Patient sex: F
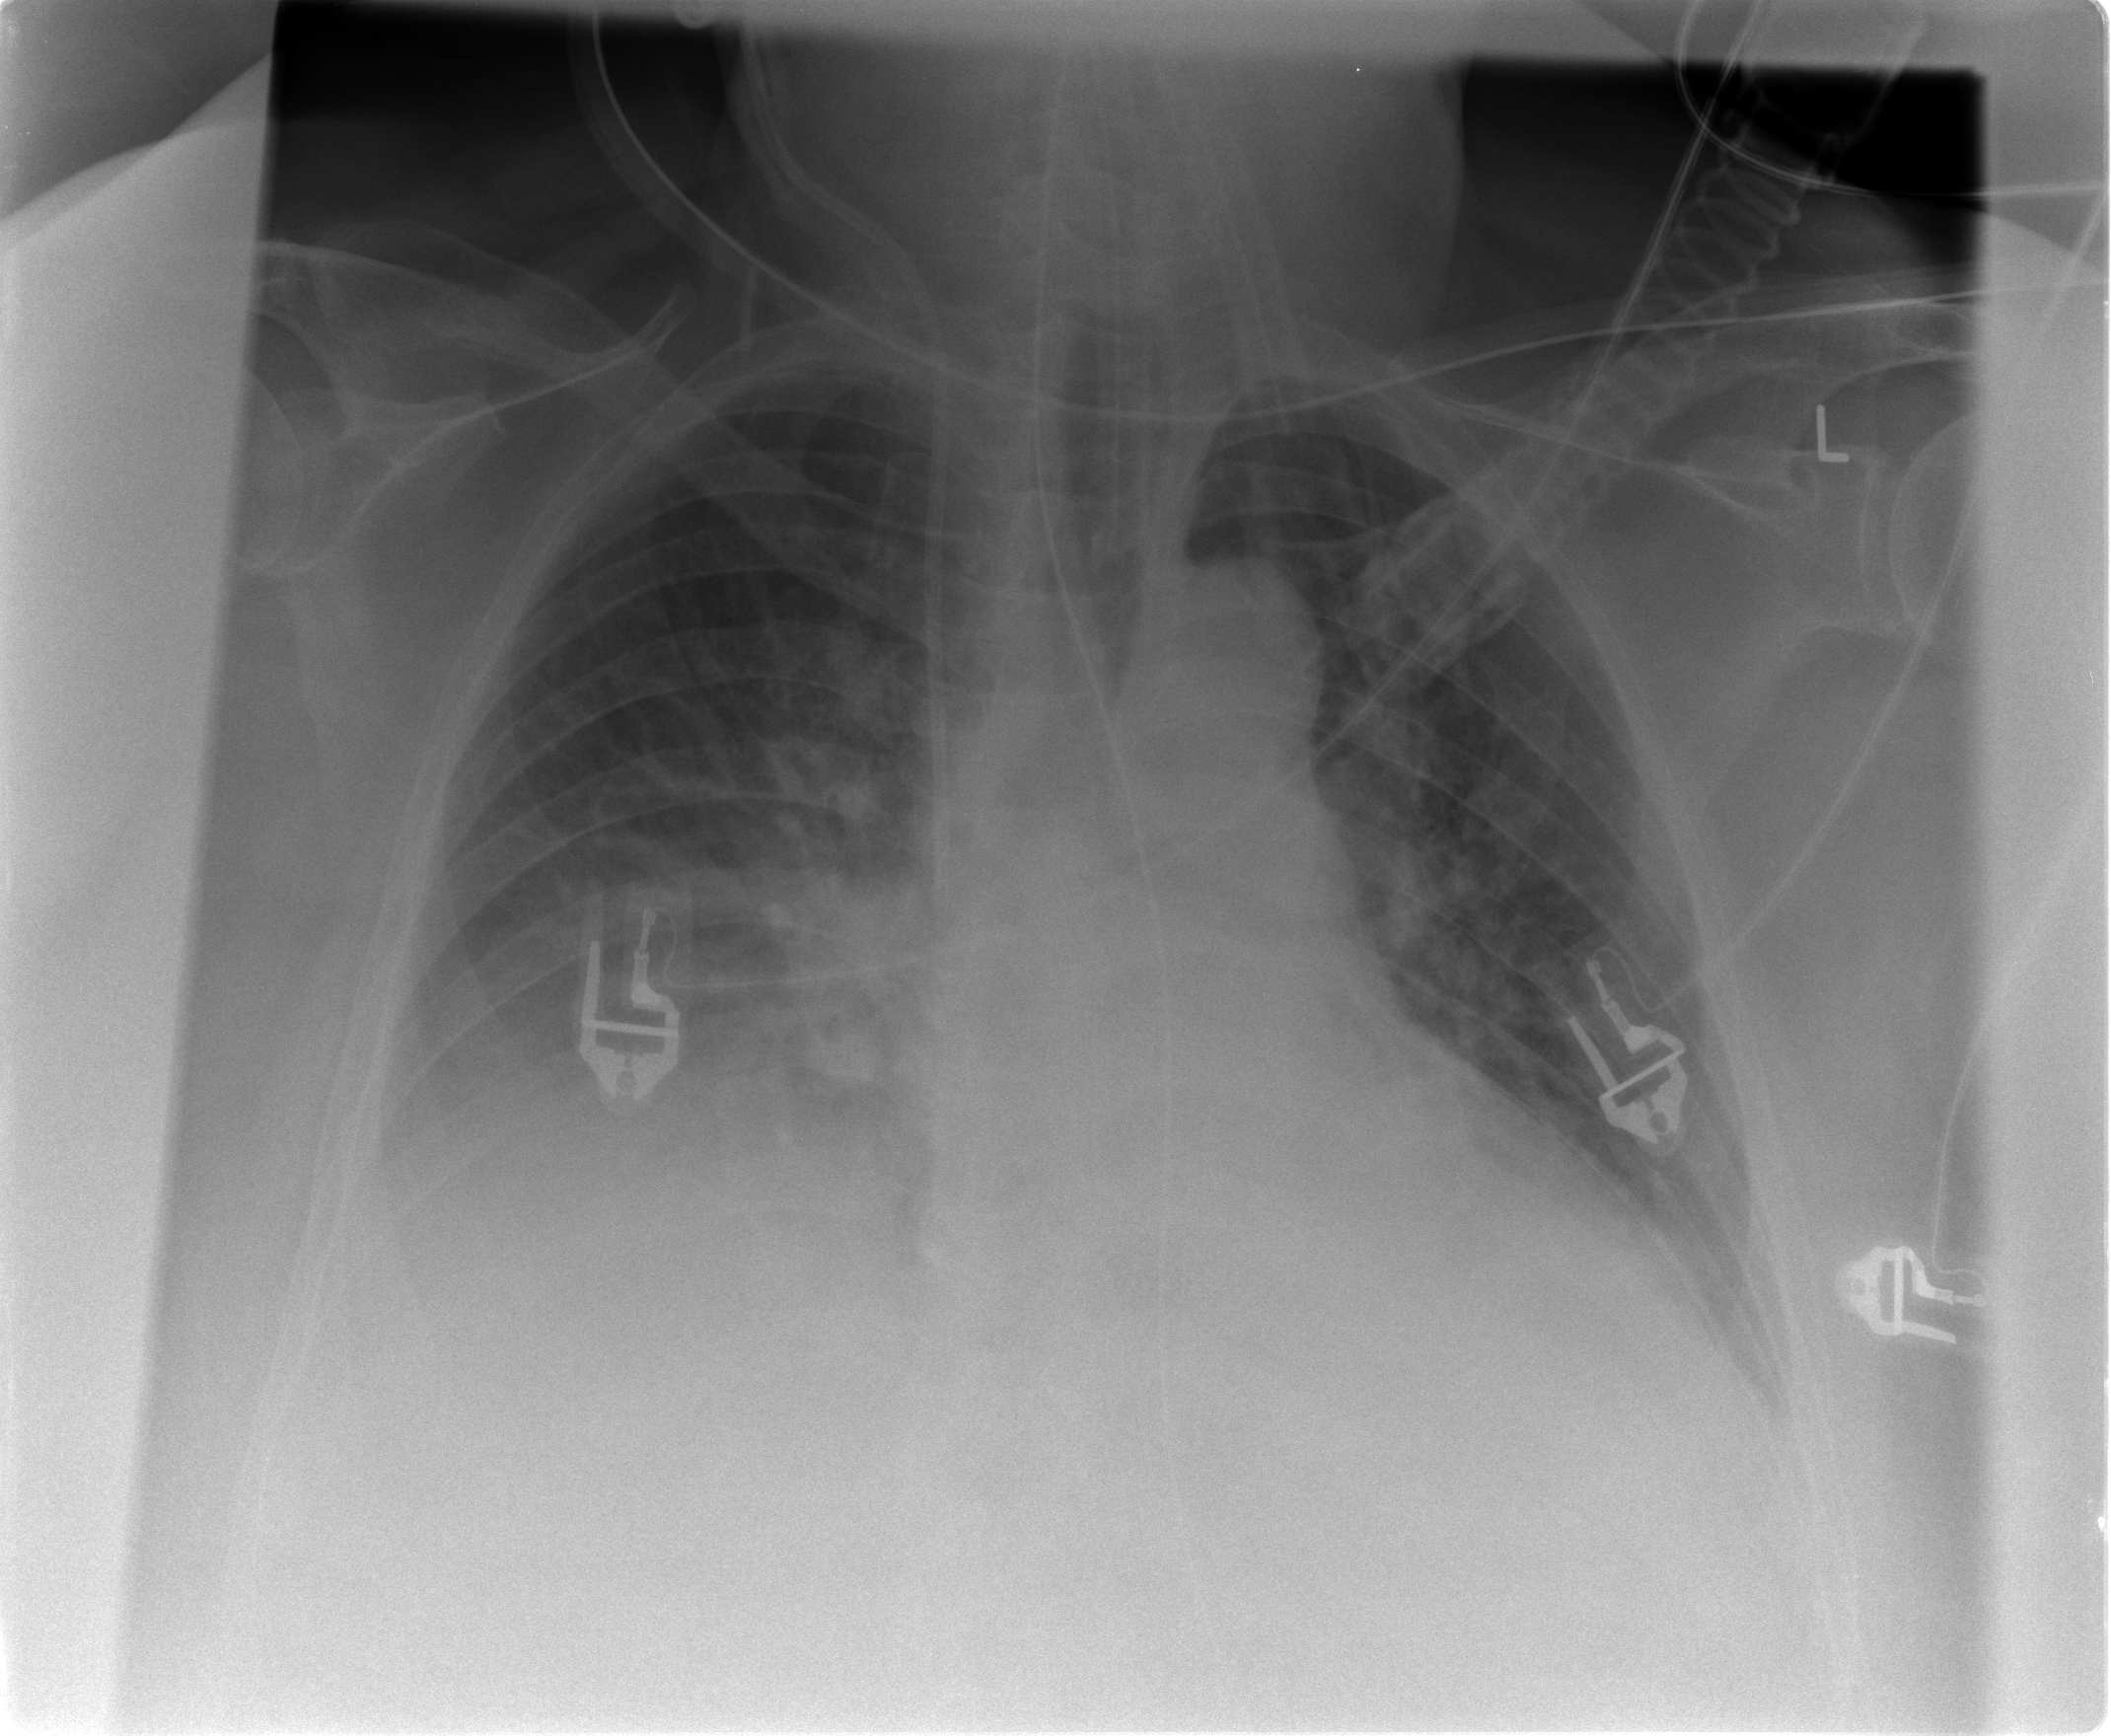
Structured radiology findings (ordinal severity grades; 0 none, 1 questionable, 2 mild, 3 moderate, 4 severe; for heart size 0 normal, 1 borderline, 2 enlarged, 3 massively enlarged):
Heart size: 2
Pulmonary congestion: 1
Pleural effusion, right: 3
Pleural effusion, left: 1
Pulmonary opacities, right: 1
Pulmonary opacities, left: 1
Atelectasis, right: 2
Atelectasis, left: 2